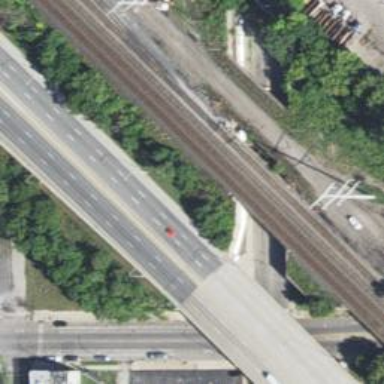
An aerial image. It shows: Railway bridge over siding.